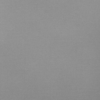
Label: dusty